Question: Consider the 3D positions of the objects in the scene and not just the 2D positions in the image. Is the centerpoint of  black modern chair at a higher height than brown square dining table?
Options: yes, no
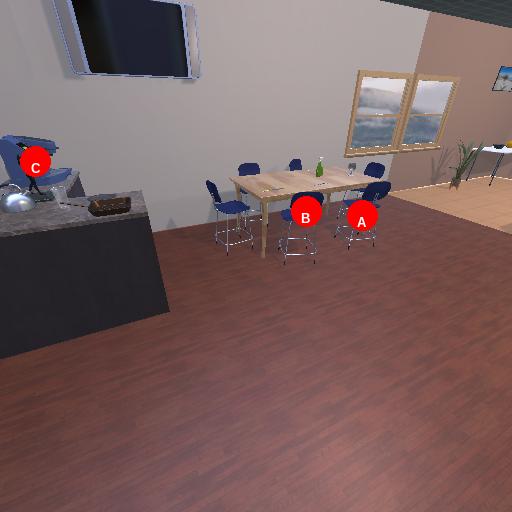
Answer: yes